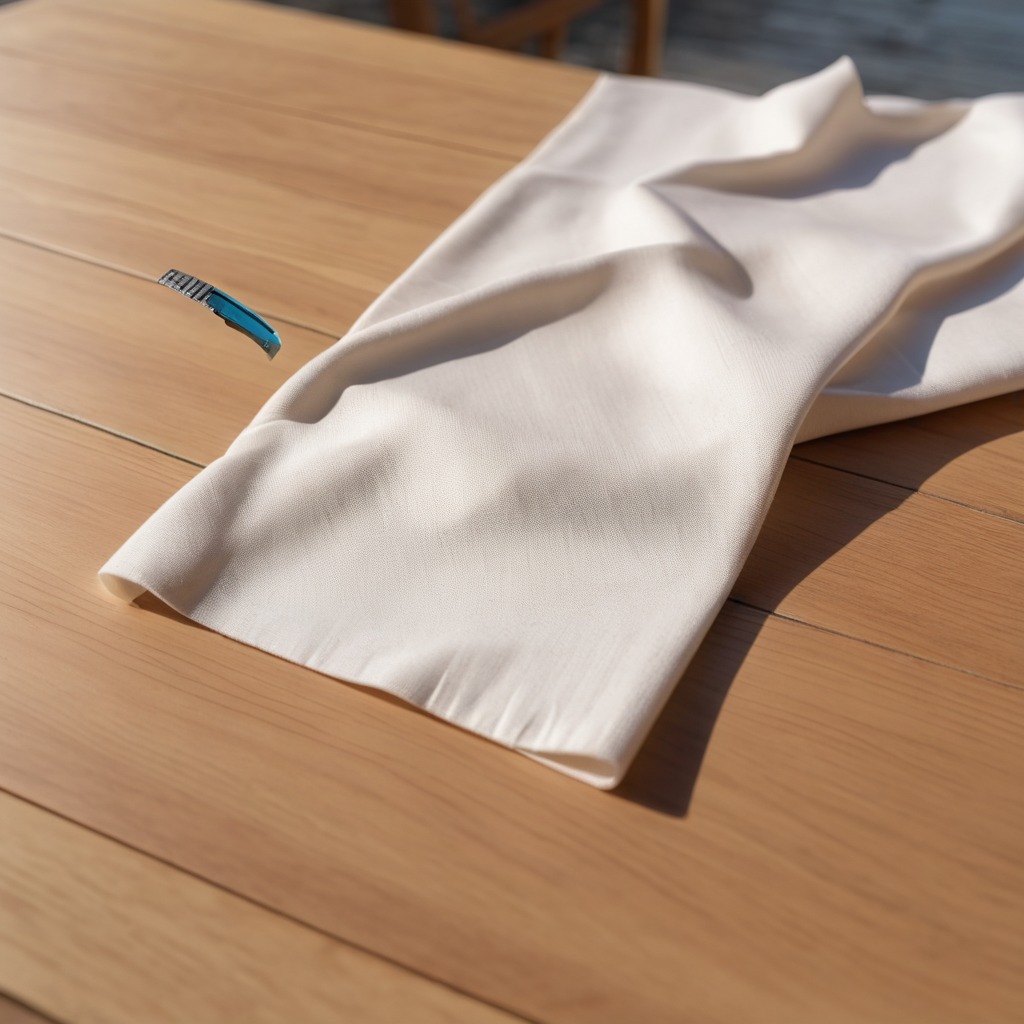
A utility knife lying on the wooden table.